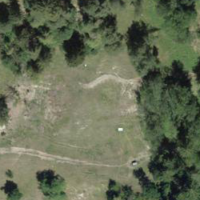
EUNIS habitat code: 45
Species observed at this site:
Populus tremula
Hippocrepis emerus